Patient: sex F, age 60
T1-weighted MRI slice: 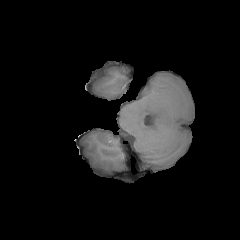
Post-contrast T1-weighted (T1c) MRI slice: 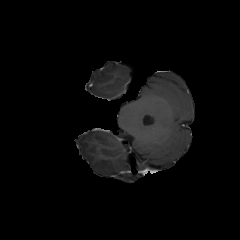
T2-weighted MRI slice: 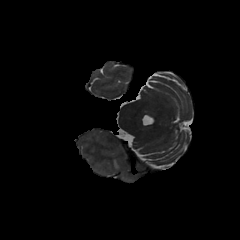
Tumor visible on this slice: yes
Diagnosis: Glioblastoma, IDH-wildtype
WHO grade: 4